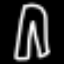
Label: pants